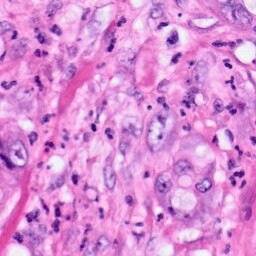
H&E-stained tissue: Pancreatic